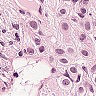
Metastatic tissue present: yes